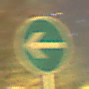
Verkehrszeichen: VorgeschriebeneFahrtrichtungHierLinks
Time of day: Night
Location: Outdoor (Suburban)
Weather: Clear
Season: NotSpecified
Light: Artificial